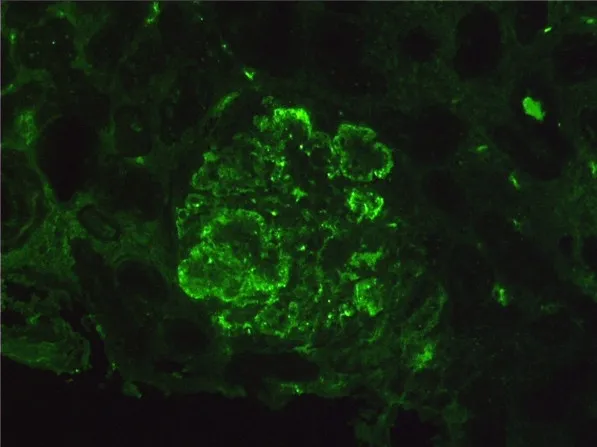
Second renal biopsy specimen. A second renal biopsy was performed at the end of the treatment (six months of antiviral therapy and 24 plasma exchange therapies). The immunofluorescence pattern shows intense massive staining of the deposits totally filling the capillary lumina. Faint and irregular parietal deposits also are present along peripheral glomerular loops. The components of mixed cryoglobulinemia immunoglobulin M, usually associated with C3, are the most frequently found immunoreactants.
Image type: pathology (immunostaining)